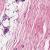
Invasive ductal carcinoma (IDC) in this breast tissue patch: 0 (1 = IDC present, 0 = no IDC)